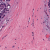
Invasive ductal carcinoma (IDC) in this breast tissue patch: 1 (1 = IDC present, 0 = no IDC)